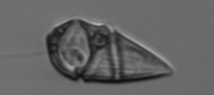
Label: Gyrodinium